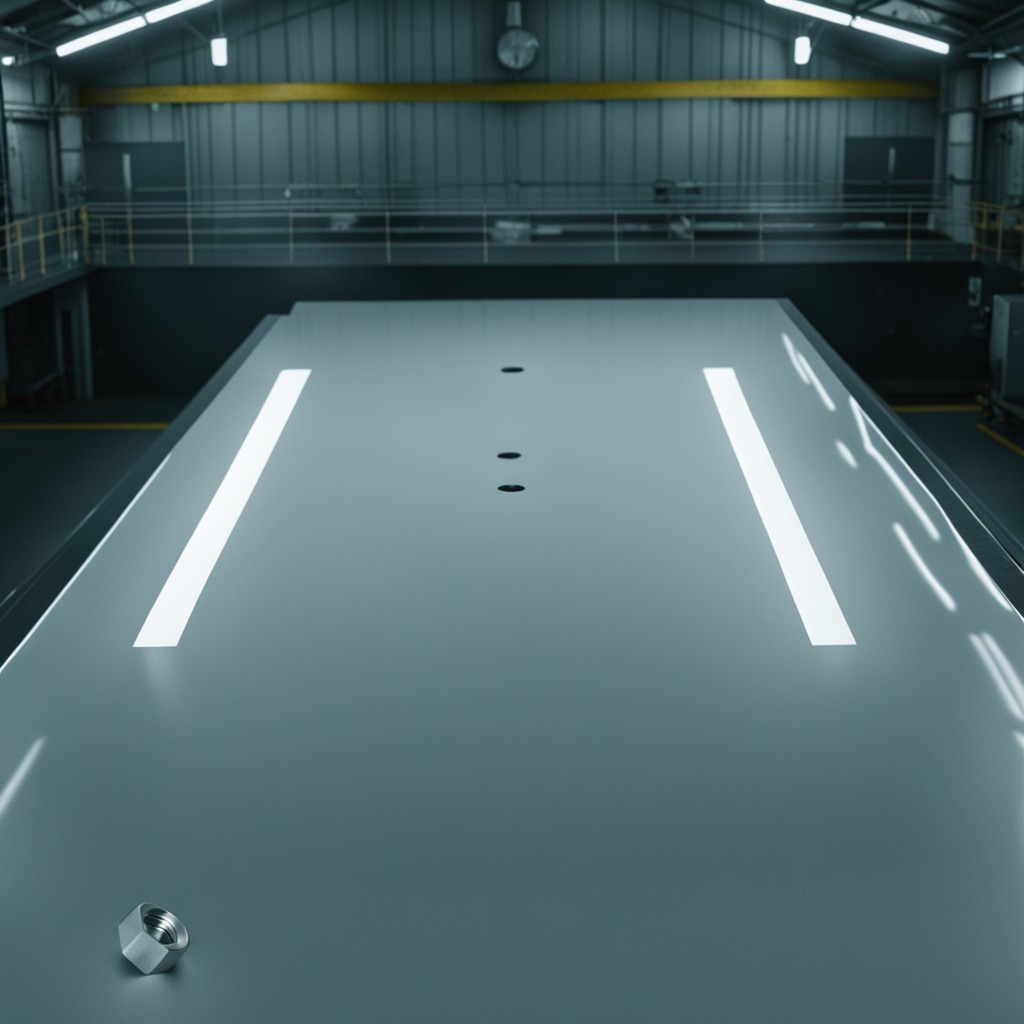
A metal nut is lying on the table in a ship maintenance bay.